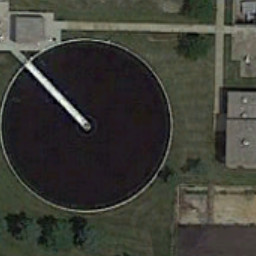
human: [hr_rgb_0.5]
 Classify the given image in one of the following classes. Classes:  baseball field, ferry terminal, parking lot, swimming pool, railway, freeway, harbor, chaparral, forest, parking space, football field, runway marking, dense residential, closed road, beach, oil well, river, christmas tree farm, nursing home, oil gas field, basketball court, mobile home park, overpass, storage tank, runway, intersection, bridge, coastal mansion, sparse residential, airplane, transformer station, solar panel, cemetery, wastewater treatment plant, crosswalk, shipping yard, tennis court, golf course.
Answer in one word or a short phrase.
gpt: wastewater treatment plant